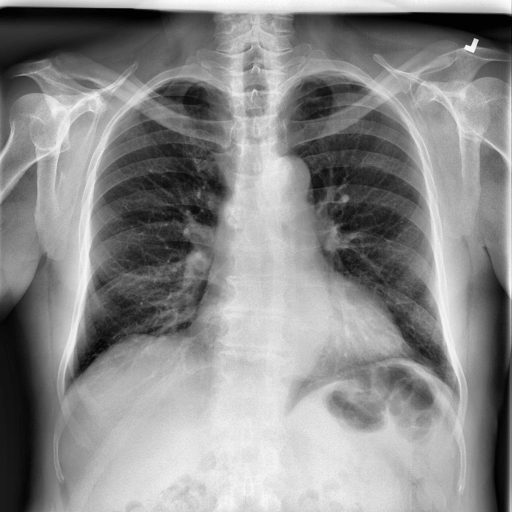
Finding: NORMAL